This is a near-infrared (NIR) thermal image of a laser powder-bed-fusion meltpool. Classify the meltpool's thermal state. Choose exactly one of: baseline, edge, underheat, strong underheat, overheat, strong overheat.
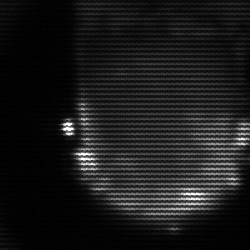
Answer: baseline